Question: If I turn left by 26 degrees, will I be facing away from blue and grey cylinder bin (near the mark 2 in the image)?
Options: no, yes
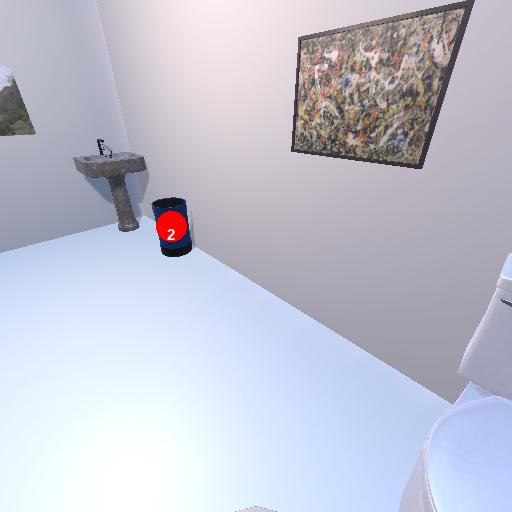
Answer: no